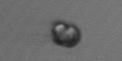
Label: Dinophyceae